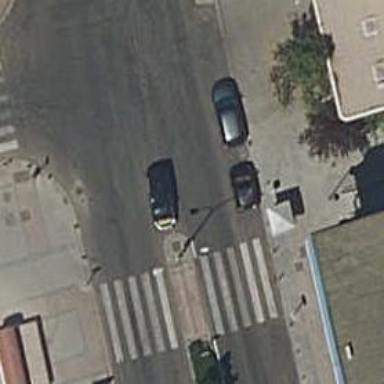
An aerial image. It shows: Bollard.